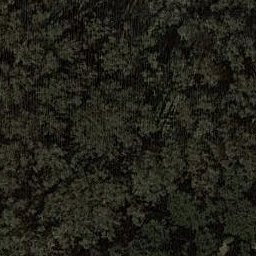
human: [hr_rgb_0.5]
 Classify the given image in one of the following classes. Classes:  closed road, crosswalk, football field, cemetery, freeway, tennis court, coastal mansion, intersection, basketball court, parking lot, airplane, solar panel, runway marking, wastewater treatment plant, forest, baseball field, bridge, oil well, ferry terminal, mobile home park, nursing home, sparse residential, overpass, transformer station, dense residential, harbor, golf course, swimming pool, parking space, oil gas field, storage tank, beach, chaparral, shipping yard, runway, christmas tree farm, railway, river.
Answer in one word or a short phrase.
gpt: forest